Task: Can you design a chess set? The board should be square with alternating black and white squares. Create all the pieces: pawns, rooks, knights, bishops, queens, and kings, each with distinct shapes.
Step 1303:
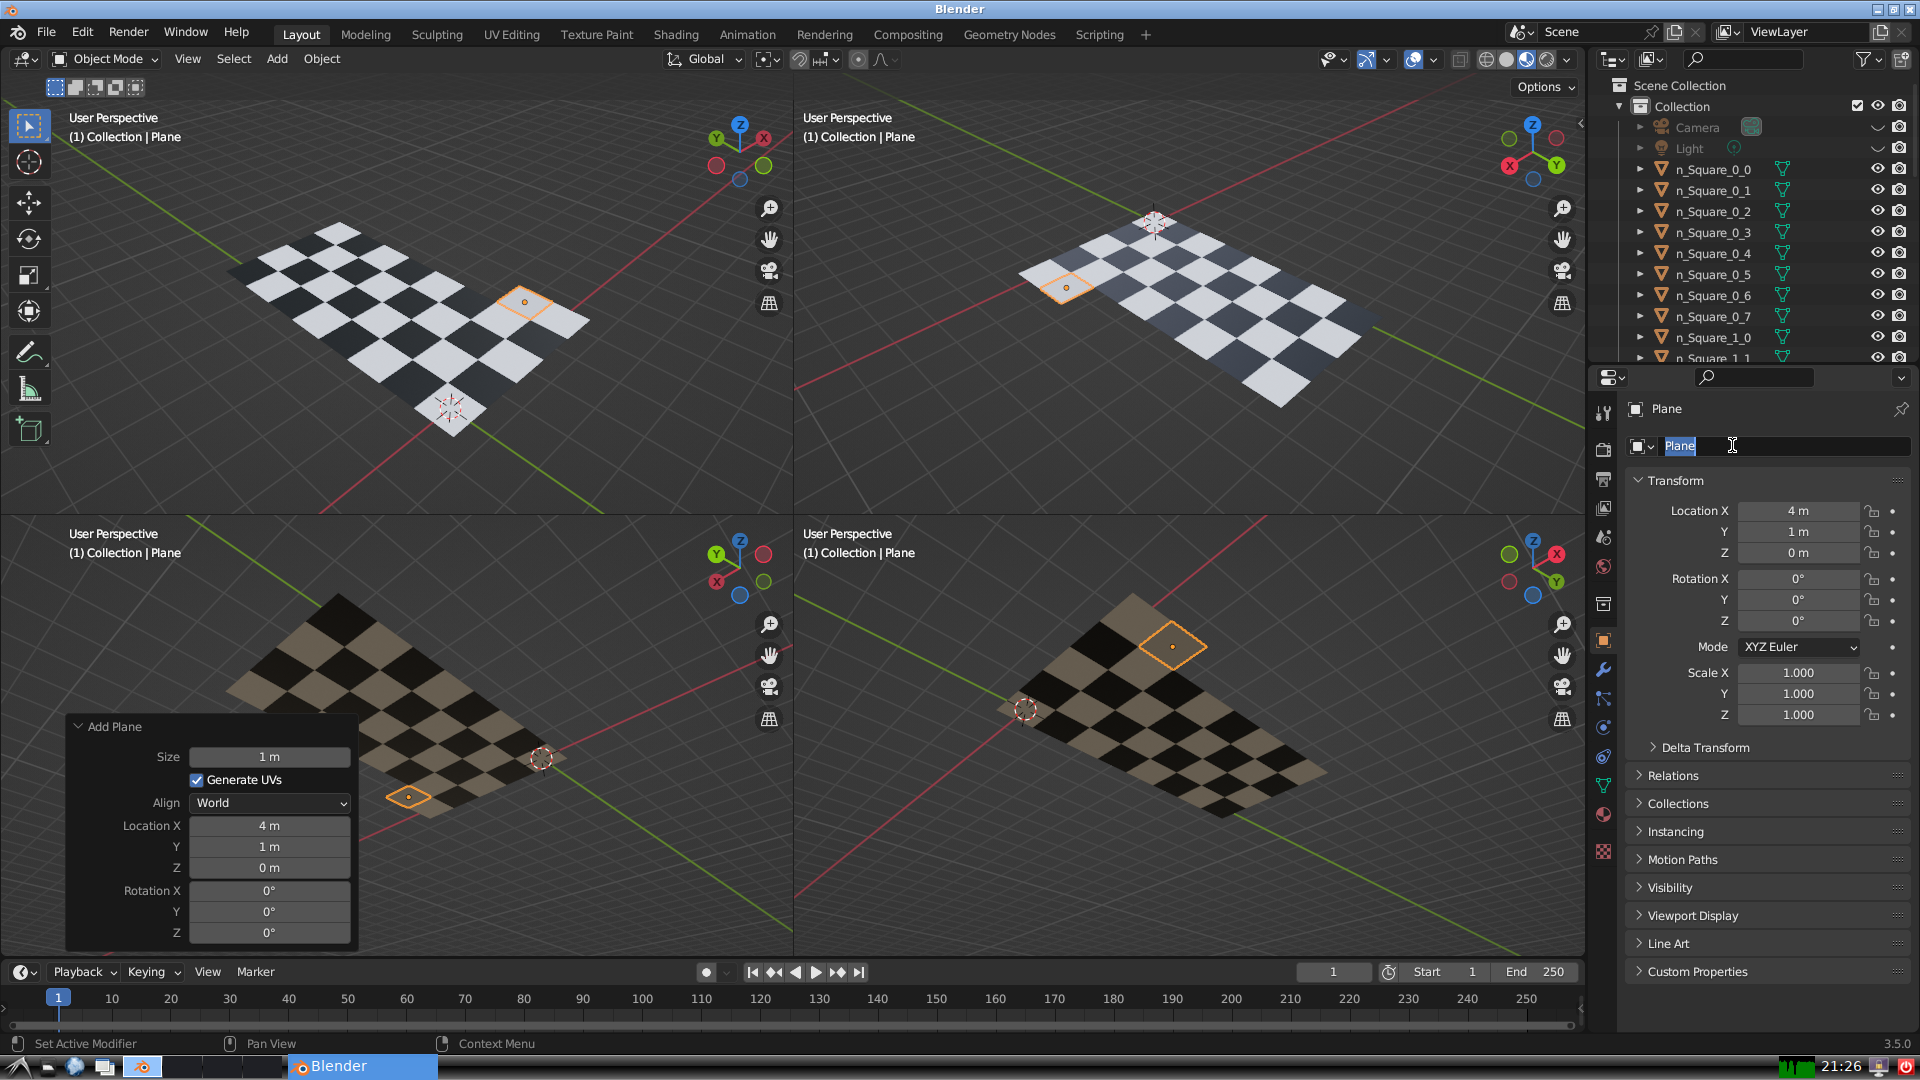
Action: input_text: n_Square_4_1